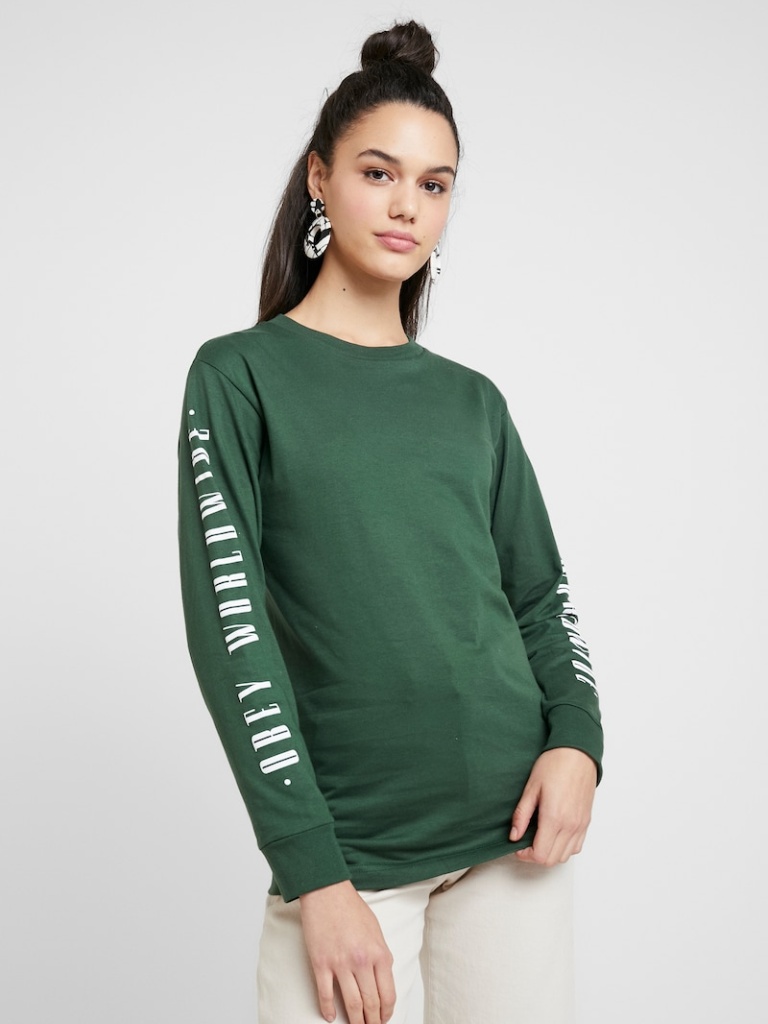
cotton relaxed a long-sleeved with the sleeves down hip length Untucked crew t-shirt